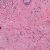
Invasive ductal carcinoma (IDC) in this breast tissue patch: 1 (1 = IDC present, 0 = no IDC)